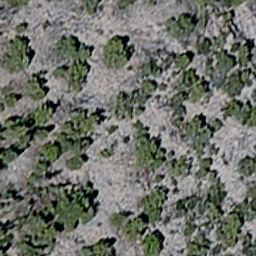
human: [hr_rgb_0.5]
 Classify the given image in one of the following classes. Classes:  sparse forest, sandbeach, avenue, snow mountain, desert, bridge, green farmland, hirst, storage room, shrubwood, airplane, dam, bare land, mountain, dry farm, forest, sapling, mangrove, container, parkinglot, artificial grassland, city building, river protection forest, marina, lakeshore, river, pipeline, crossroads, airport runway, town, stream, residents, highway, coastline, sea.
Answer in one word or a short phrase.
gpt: sparse forest